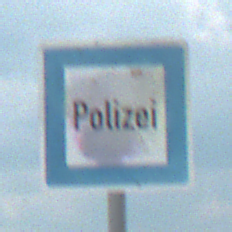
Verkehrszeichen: Polizei
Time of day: MorningAfternoon
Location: Outdoor (Nature)
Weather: PartlyCloudy
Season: NotSpecified
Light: Natural